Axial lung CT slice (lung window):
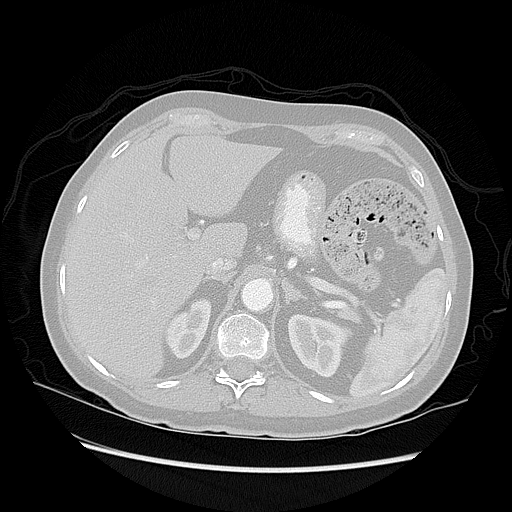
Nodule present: no